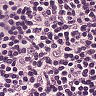
Metastatic tissue present: no